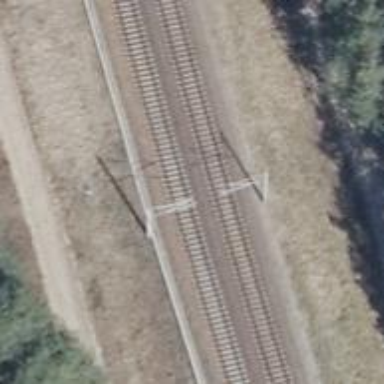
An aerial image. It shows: Railway track with contact line for electrification.